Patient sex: M
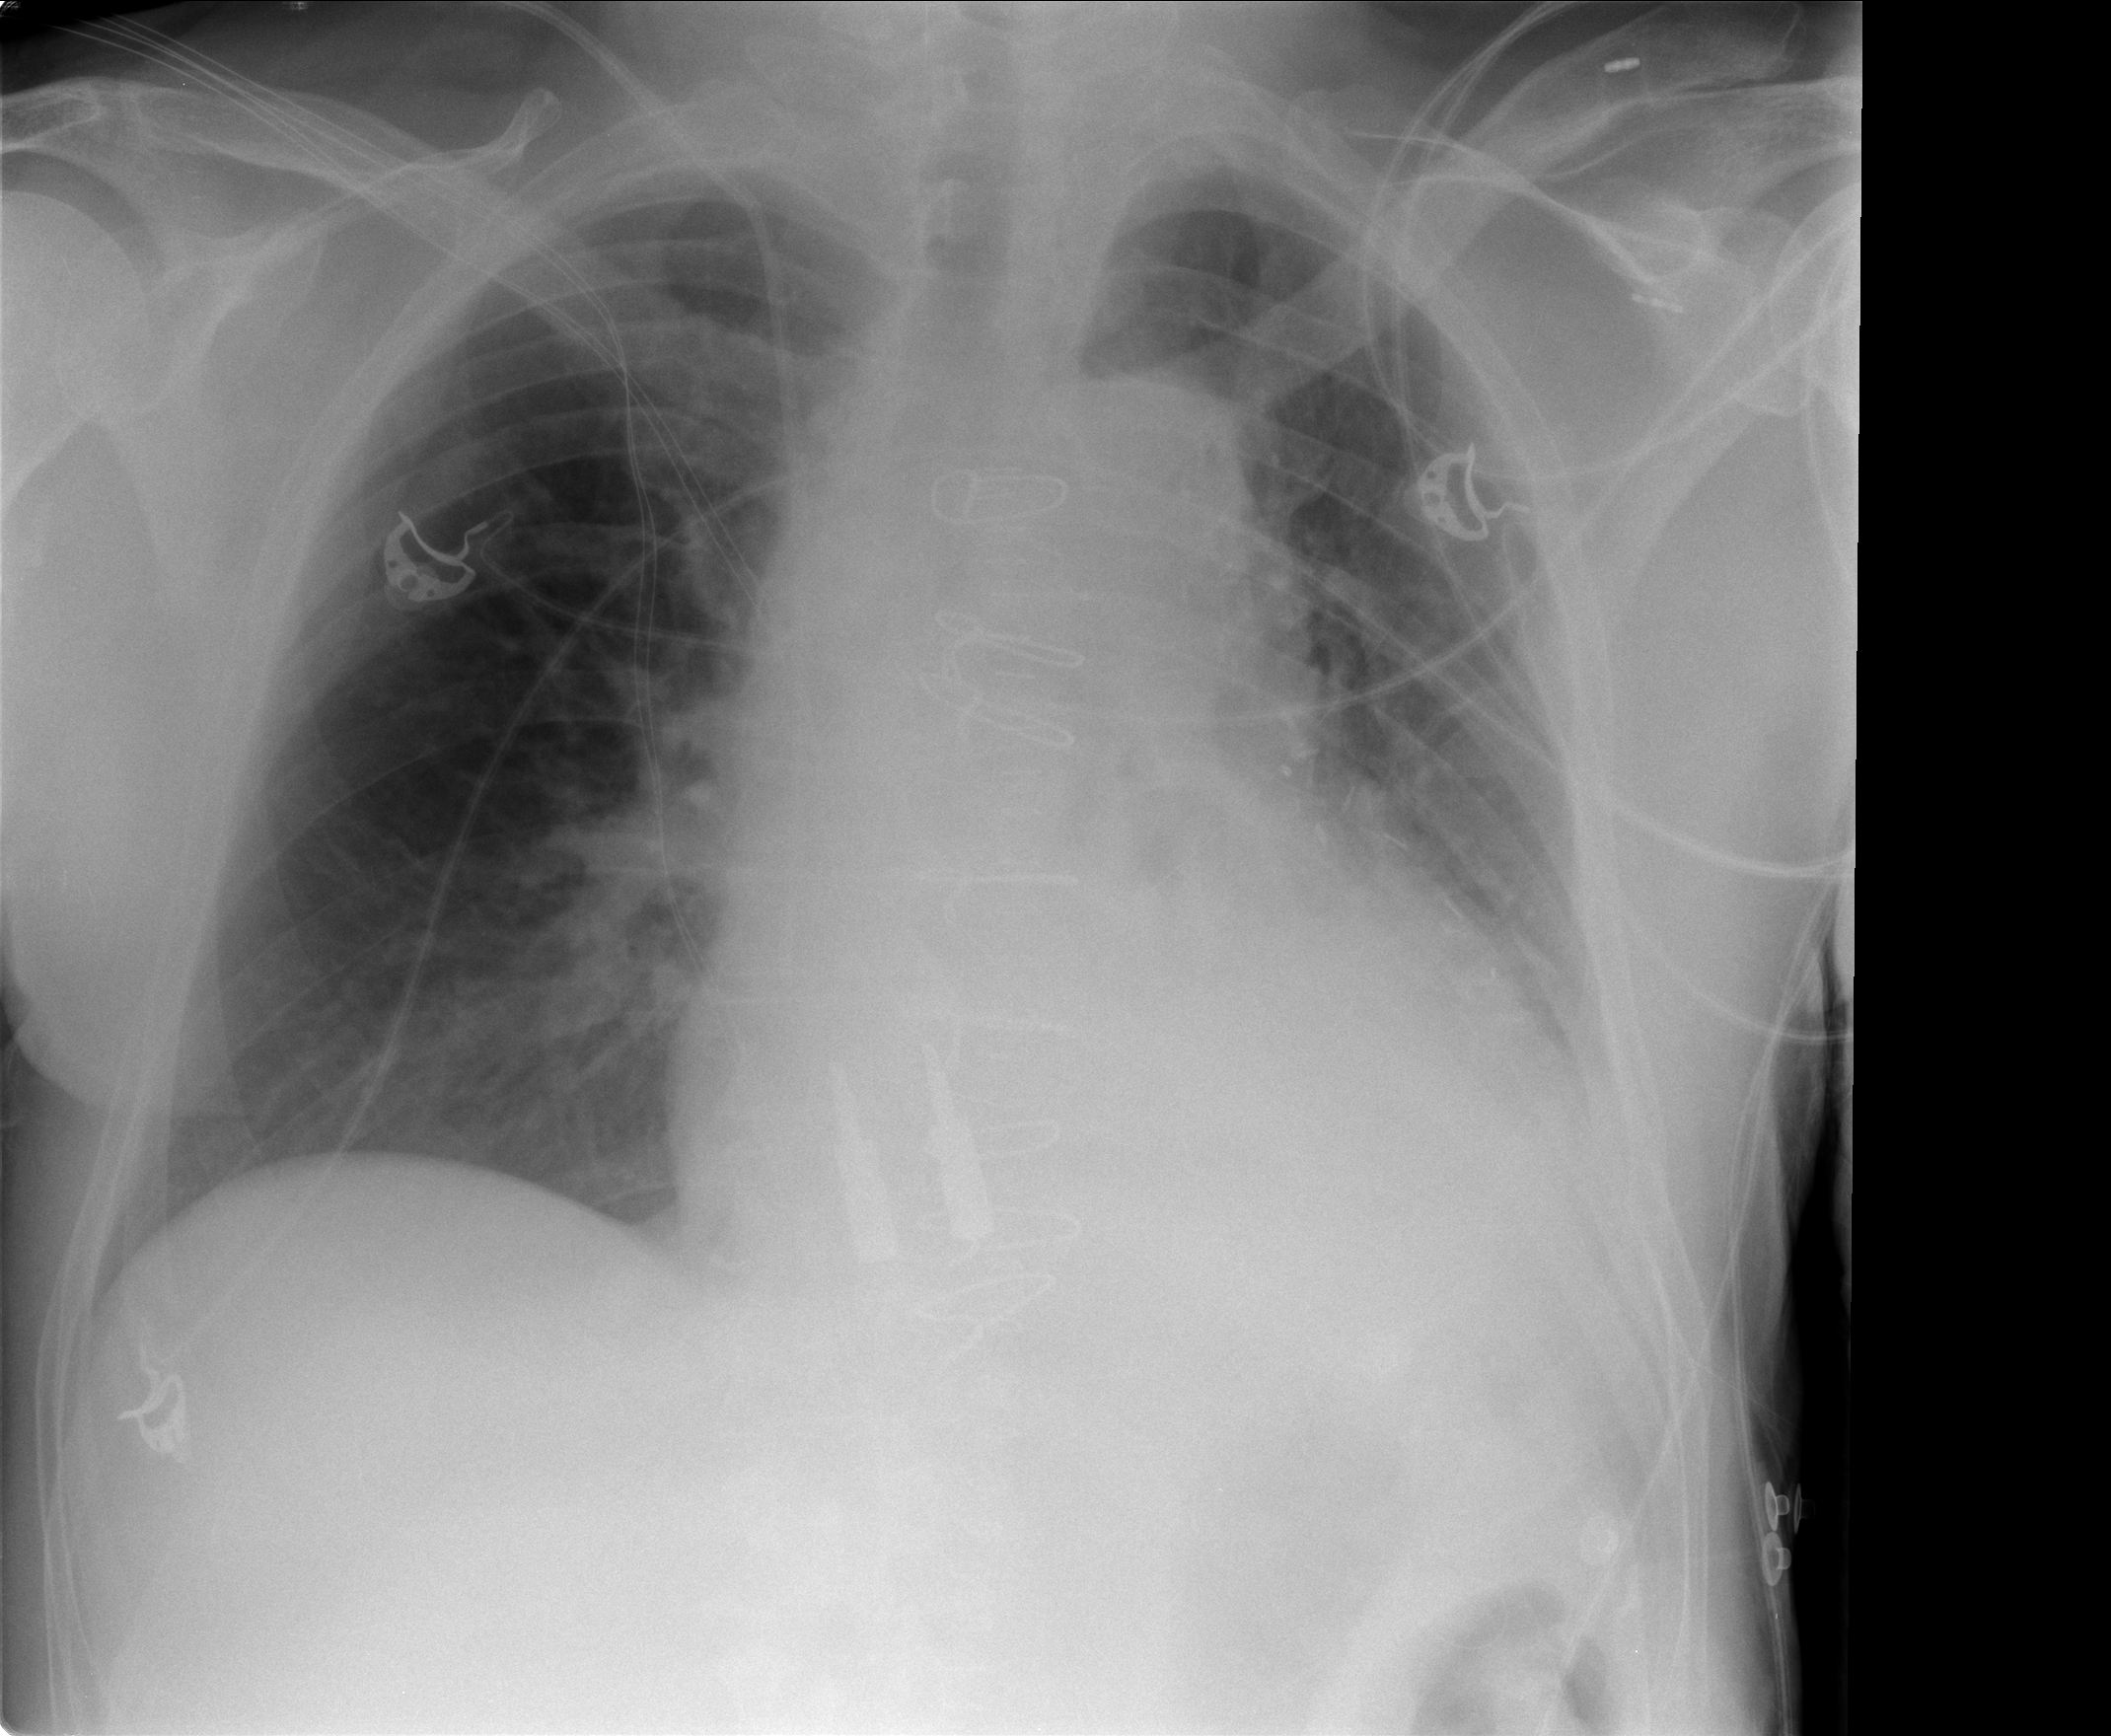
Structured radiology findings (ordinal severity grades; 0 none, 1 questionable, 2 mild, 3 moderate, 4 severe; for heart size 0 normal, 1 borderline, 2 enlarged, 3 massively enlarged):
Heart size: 2
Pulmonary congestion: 0
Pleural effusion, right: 0
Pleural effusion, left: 2
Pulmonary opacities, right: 0
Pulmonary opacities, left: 0
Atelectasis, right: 0
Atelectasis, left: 2